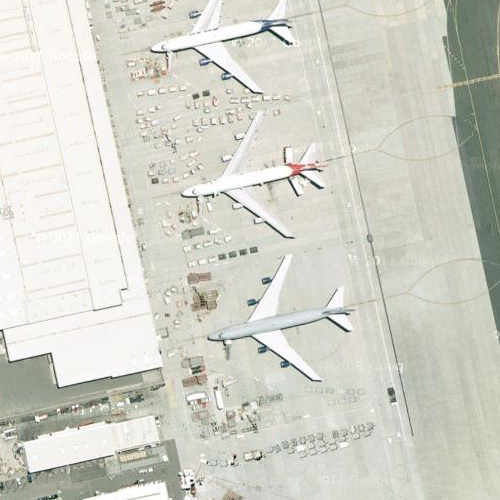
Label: sydney